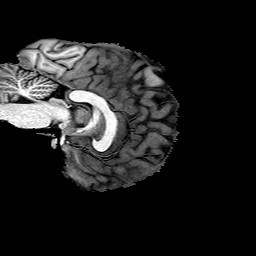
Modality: T1w
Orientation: sagittal
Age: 28
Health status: healthy
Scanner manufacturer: philips
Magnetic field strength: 3 T
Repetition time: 0.007821 s
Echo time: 0.003599 s